Question: Why the text in the 'hyperlink' is vertical aligned to the top and not goes to the same line as the 'label' .
Any idea why ?
'''
<StackPanel Grid.Row="1" Orientation="Horizontal" Margin="5">
<Label TextElement.FontSize="18"
FontWeight="Bold"
HorizontalAlignment="Left"
VerticalAlignment="Top"
Name="LDOTextFilelable"
Content="LDO Text File:"
BorderThickness="0"/>
<TextBlock Height="39" TextElement.FontSize="18" FontFamily="Verdana" VerticalAlignment="Bottom"
Name="LDOTextFilelink" Padding="5,0,0,0" >
<Hyperlink Command="{Binding Path= SaveChangesCommand}" >
<TextBlock Text="{Binding Path=LdoFilePath}" Height="39" VerticalAlignment="Bottom"/>
</Hyperlink>
</TextBlock>
</StackPanel>
'''

Thanks for help.
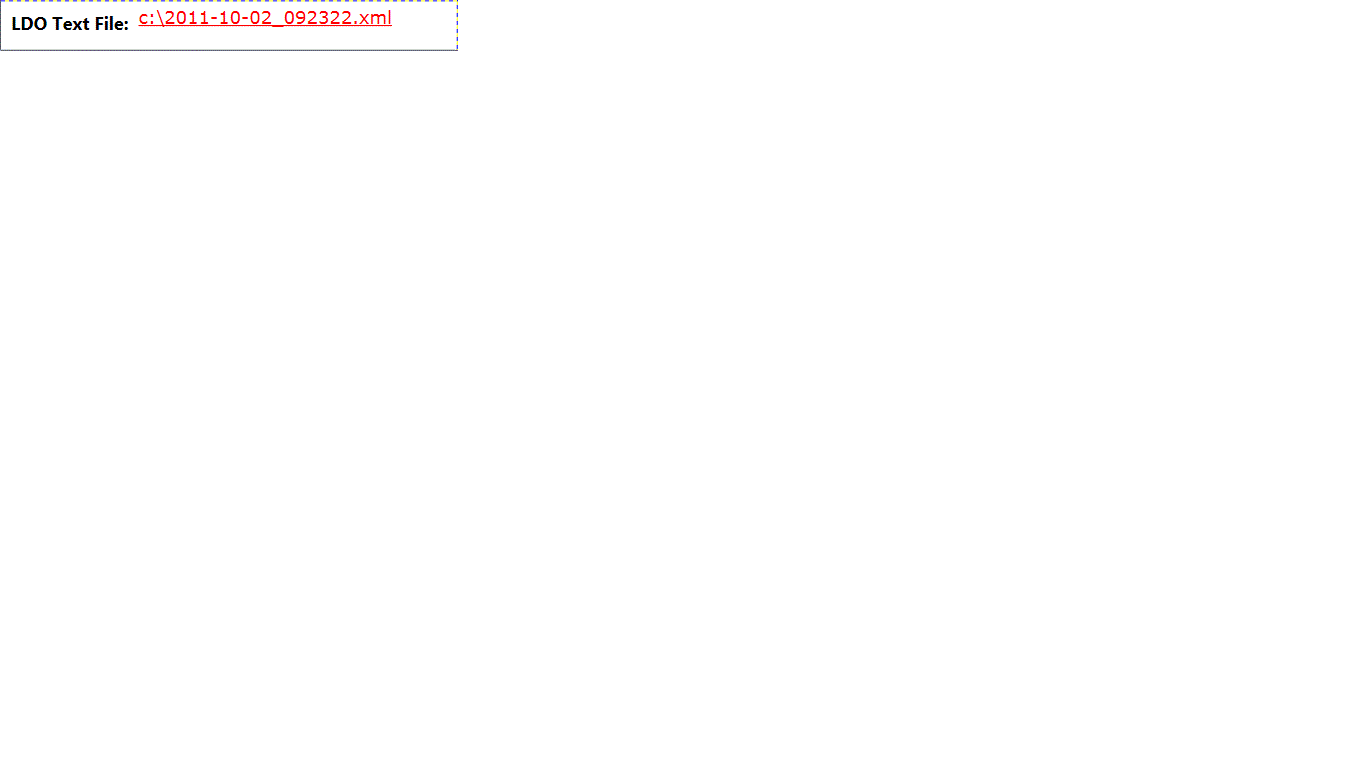
Answer: The preferred way to place hyperlinks in the text is following:
'''
<TextBlock Name="TextBlockWithHyperlink">
<Run FontWeight="Bold">LDO Text File: </Run>
<Hyperlink Command="{Binding Path= SaveChangesCommand}">
<TextBlock FontFamily="Verdana" Text="{Binding Path=LdoFilePath}"/>
</Hyperlink>
</TextBlock>
'''
This way you'll have no problems with alignment.
In WPF 4.0 you can replace the inner 'TextBlock' with a simple 'Run'.